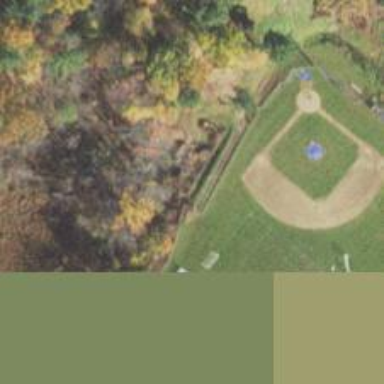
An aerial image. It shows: Baseball pitch for leisure land activities.